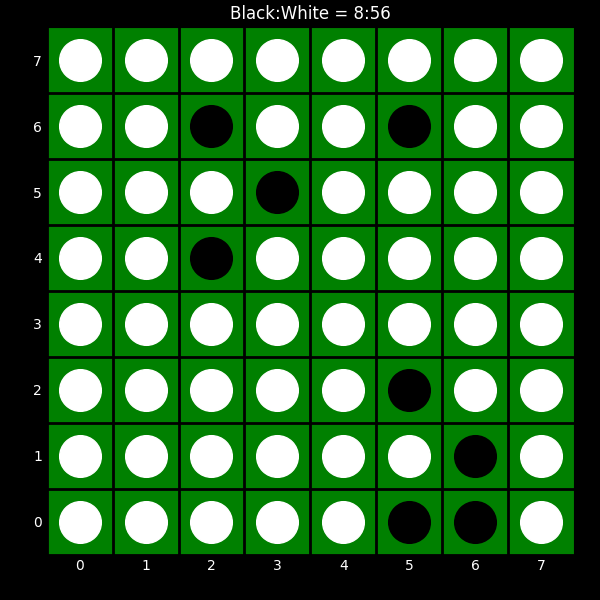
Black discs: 8
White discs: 56